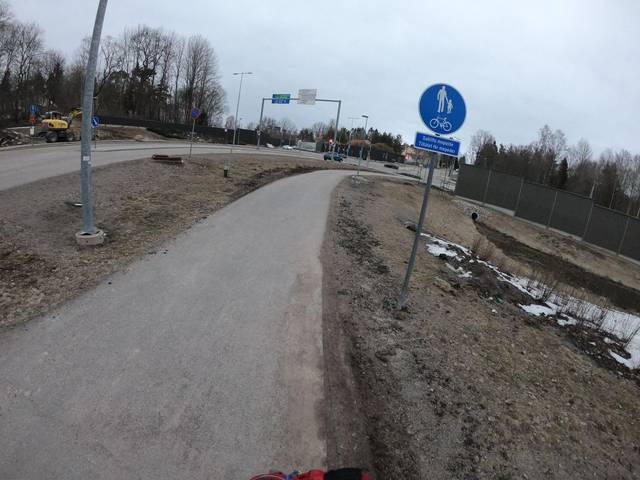
Region: Finland
Coordinates: 60.206, 24.639